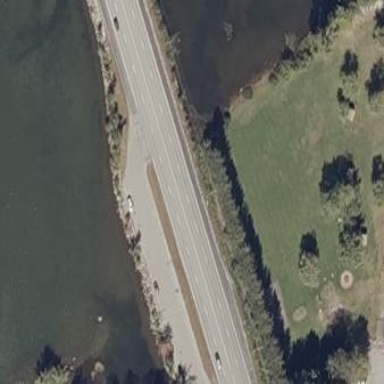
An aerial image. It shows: Rest area on the road.